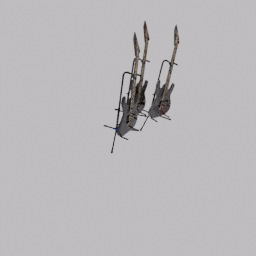
Label: electronics